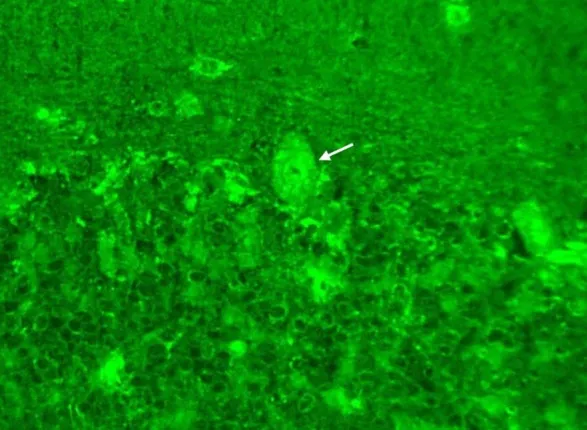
Tissue-based indirect immunofluorescence assay showed granular intracytoplasmic and circular perinuclear immunofluorescence staining in Purkinje cells (arrow) of monkey cerebellum tissues incubated with the serum samples (diluted as 1:100) of the patient.
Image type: pathology (immunostaining)